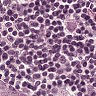
Metastatic tissue present: yes